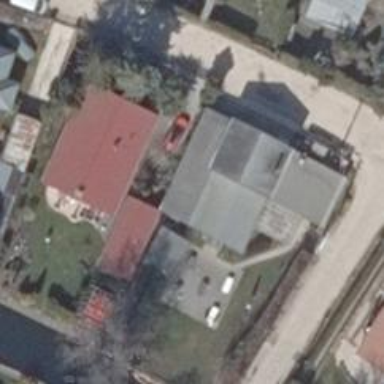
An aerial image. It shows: Restaurant.